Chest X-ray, AP view. Patient: 43 years old, sex F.
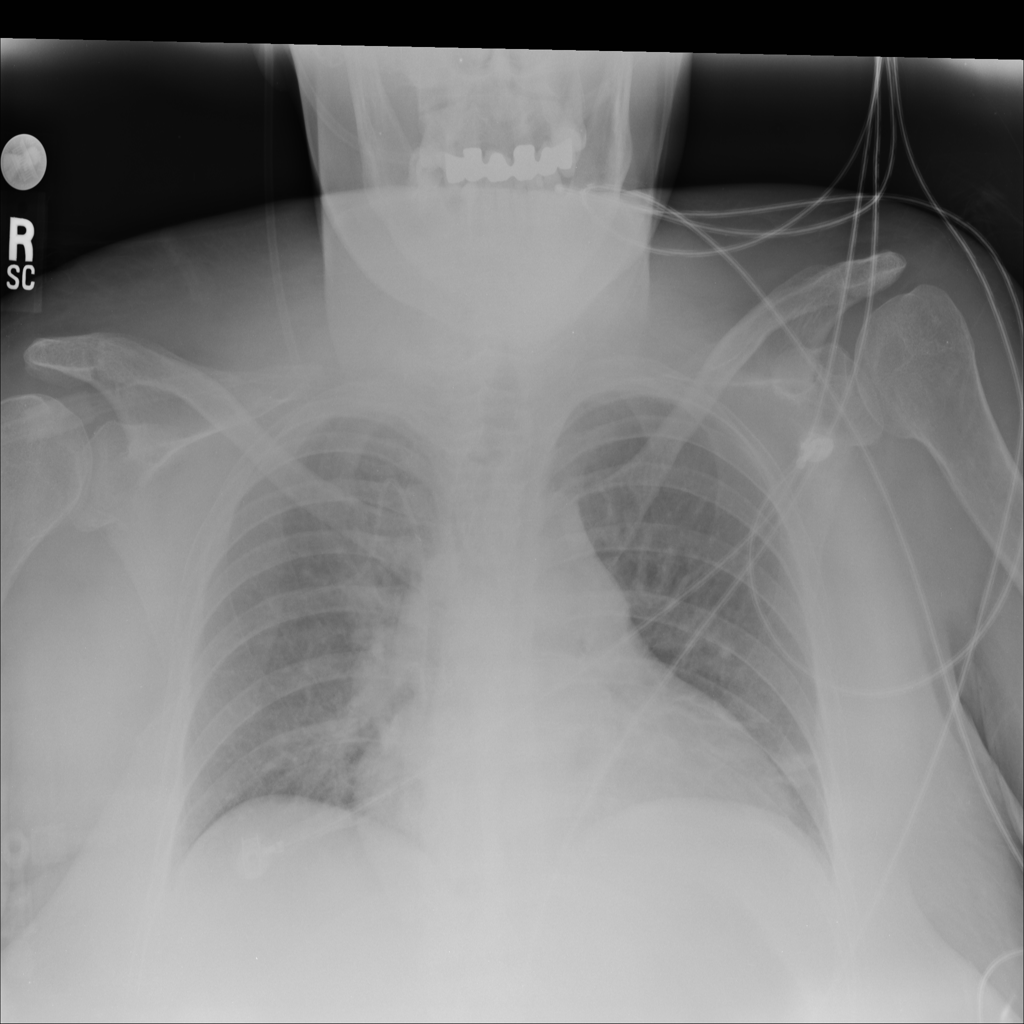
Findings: Atelectasis, Cardiomegaly